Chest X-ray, PA view. Patient: 72 years old, sex M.
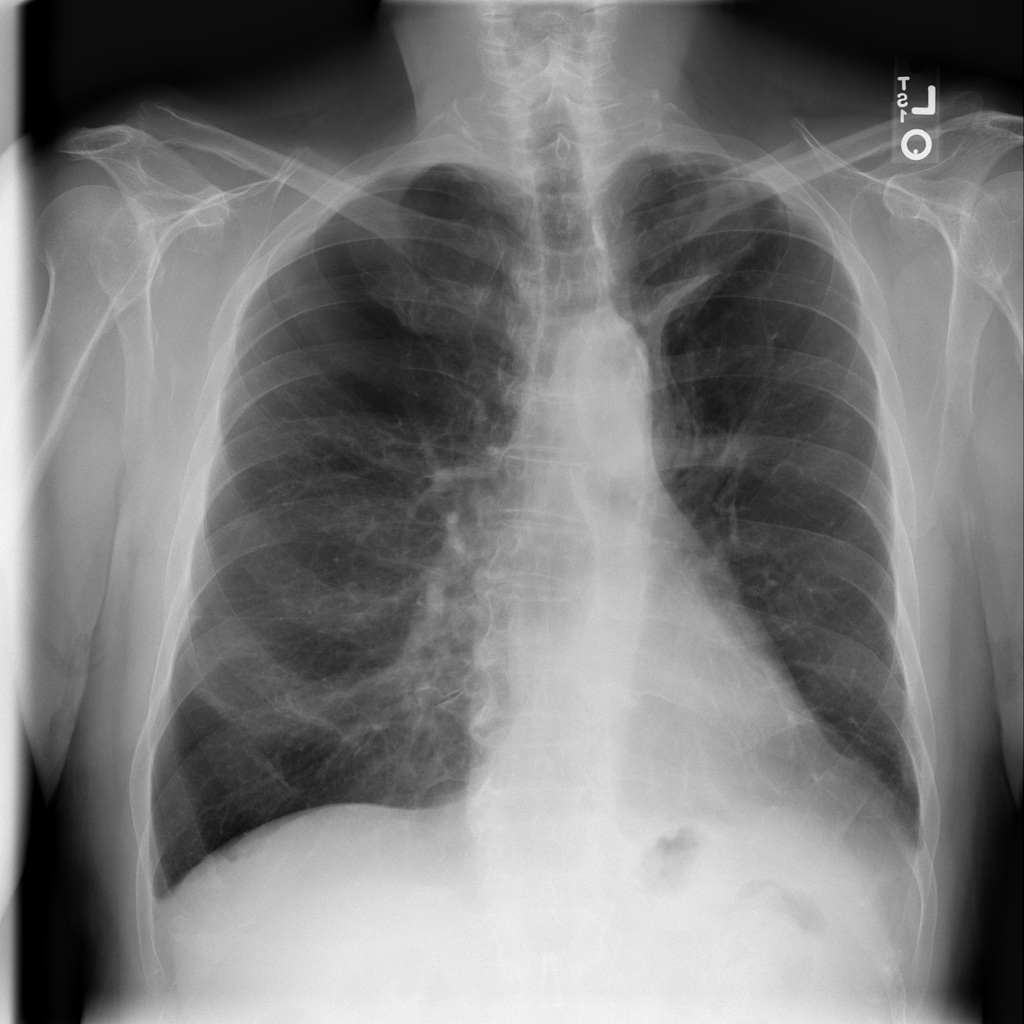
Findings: Atelectasis